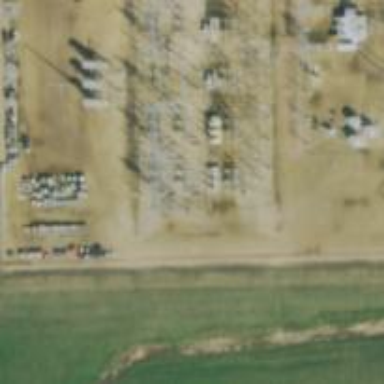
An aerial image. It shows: Switch used for power control.